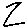
Label: zigzag